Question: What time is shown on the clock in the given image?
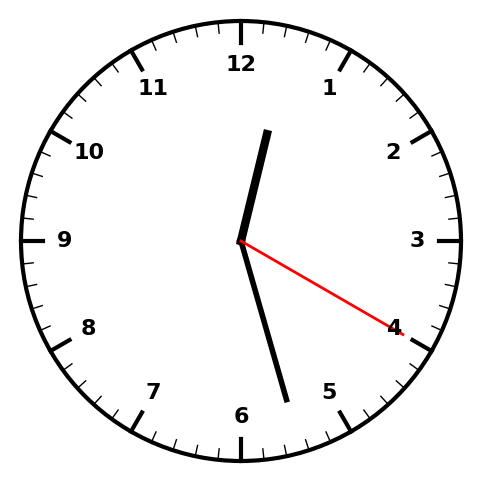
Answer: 12:27:20